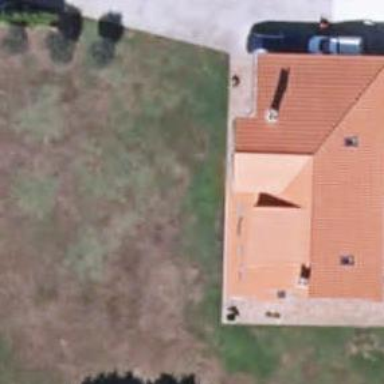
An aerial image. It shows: Simple and straightforward house.